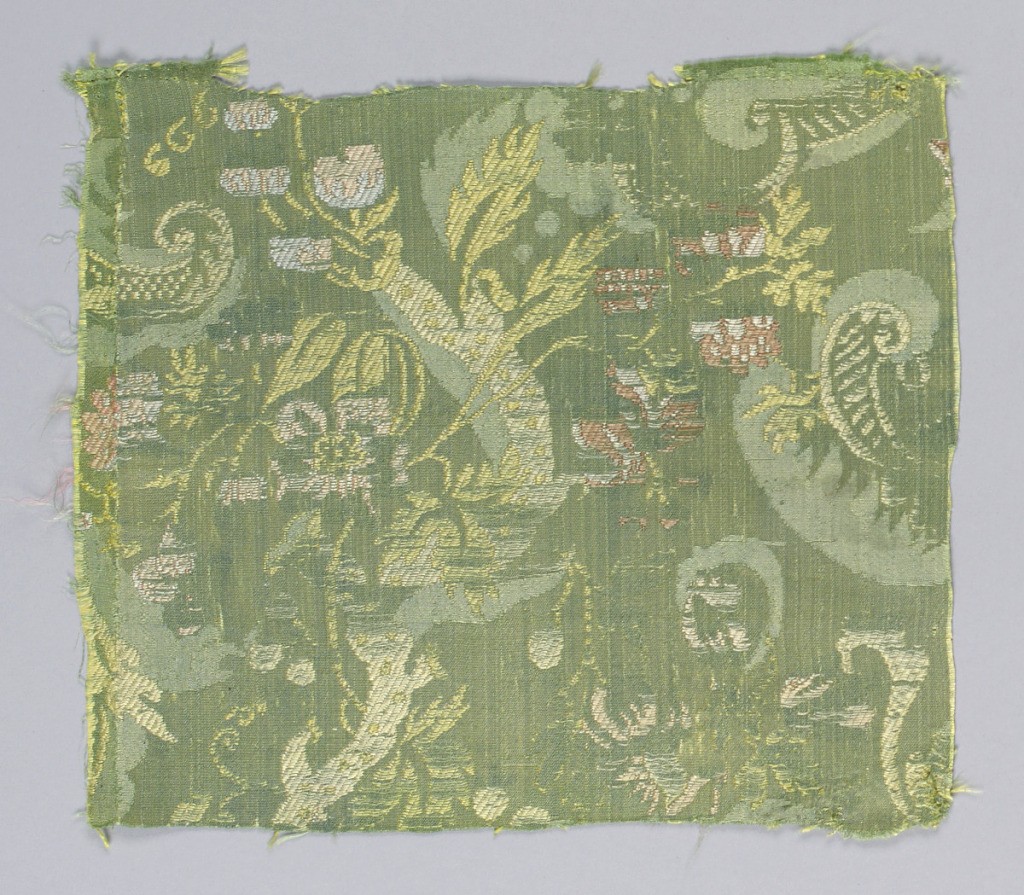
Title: Fragment
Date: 17th century
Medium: silk Technique: damask weave with supplementary weft (brocaded)
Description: Green satin background with pattern, much worn away, of floral shapes in polychrome.